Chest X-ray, PA view. Patient: 63 years old, sex F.
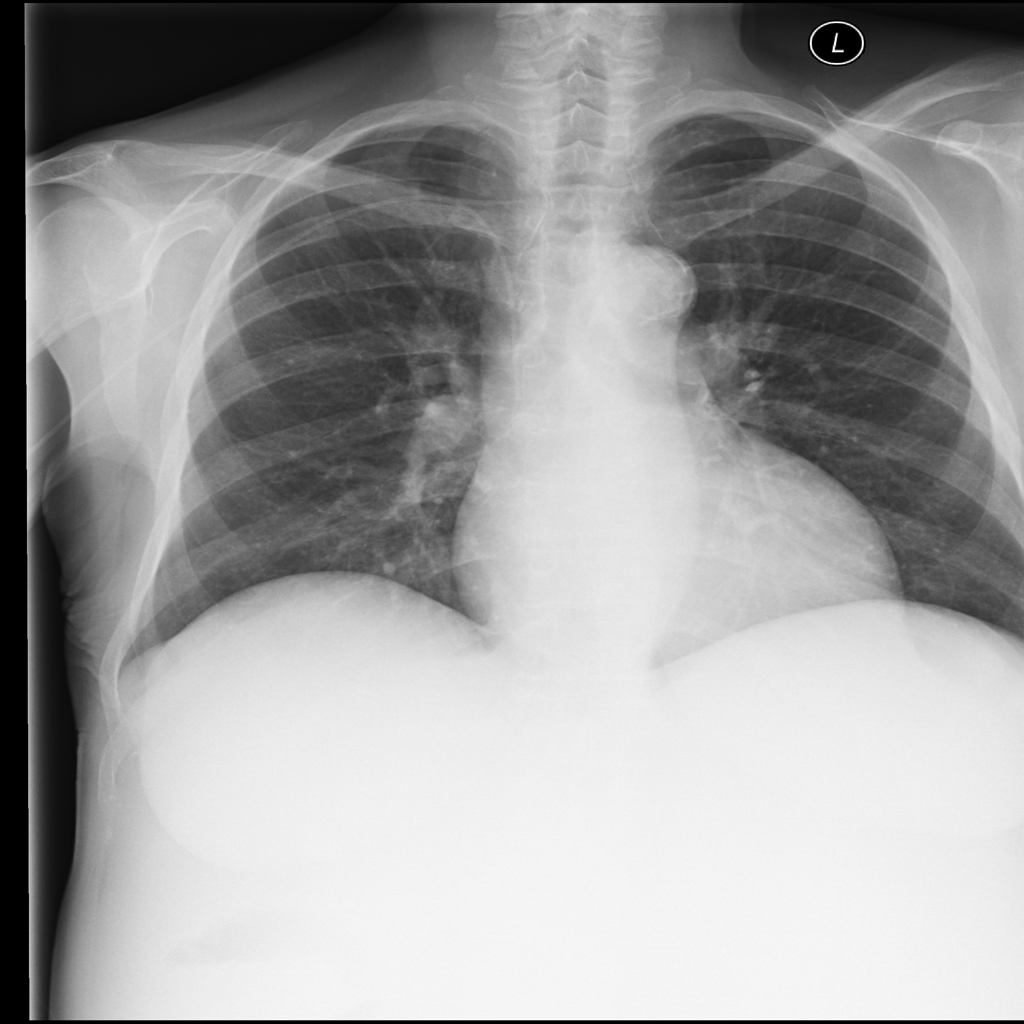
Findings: No Finding